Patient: sex M, age 53
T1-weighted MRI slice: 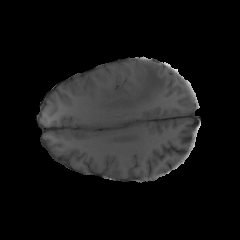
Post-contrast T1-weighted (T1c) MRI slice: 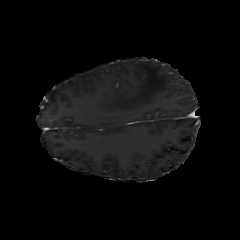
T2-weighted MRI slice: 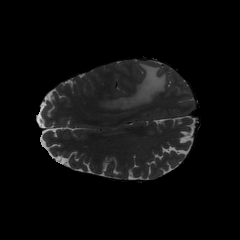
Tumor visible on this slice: yes
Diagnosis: Glioblastoma, IDH-wildtype
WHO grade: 4